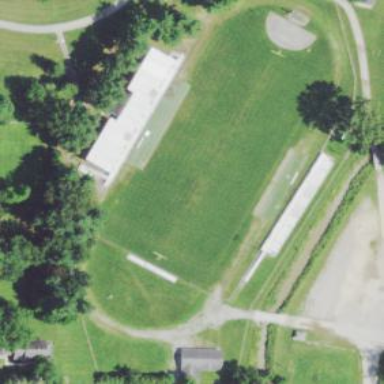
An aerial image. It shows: American football pitch.